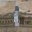
Label: 1